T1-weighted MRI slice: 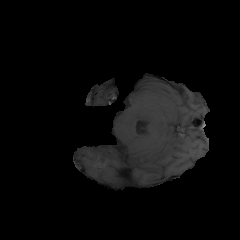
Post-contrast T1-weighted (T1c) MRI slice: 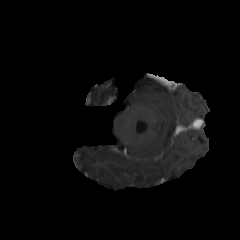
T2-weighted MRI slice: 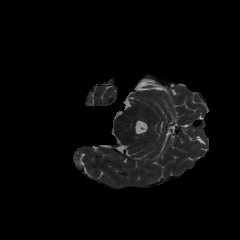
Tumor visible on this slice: no